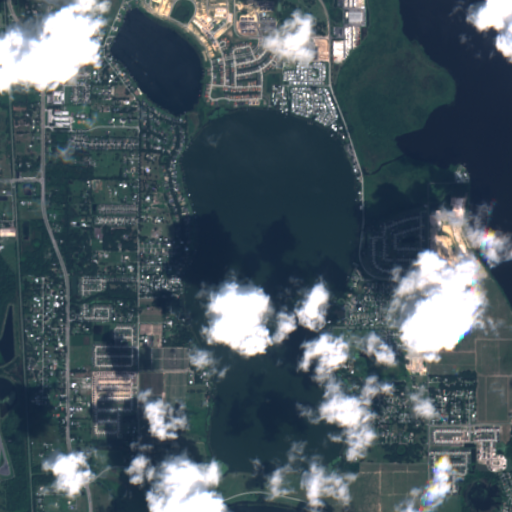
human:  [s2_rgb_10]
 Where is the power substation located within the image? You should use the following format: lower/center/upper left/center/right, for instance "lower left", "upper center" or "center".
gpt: The power substation is located in the lower left of the image.
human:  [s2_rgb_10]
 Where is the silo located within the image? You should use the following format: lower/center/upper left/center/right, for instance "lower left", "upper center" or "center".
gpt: The silo is located in the lower left of the image.
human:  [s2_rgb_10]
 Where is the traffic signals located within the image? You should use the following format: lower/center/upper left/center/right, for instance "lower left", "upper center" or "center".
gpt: The traffic signals is located in the lower left of the image.
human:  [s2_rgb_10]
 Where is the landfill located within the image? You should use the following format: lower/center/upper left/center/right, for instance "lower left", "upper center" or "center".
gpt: There is no landfill in the image.